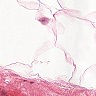
Metastatic tissue present: no